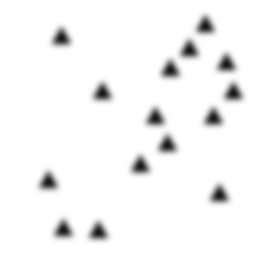
Squares: 0
Triangles: 15
Stars: 0
Total shapes: 15